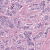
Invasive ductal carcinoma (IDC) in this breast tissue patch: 1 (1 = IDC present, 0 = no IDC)